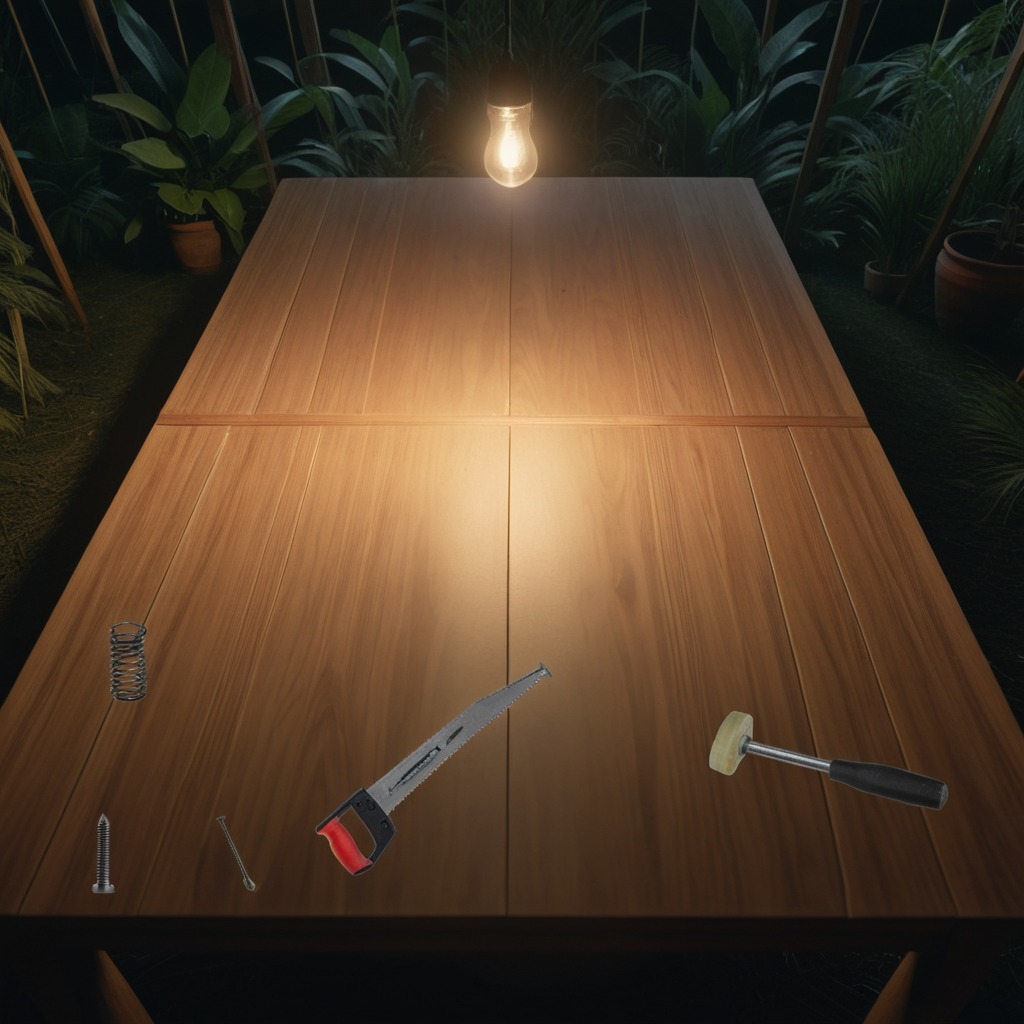
A hammer, an iron nail, a metal machine screw, a coiled metal spring, and a handheld metal saw are lying on the wooden table.